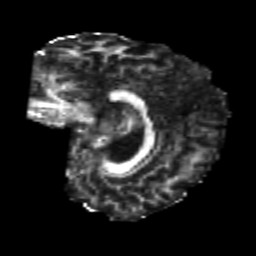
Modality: FA
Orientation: sagittal
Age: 22
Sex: female
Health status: healthy
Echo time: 0.074 s